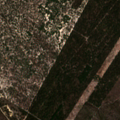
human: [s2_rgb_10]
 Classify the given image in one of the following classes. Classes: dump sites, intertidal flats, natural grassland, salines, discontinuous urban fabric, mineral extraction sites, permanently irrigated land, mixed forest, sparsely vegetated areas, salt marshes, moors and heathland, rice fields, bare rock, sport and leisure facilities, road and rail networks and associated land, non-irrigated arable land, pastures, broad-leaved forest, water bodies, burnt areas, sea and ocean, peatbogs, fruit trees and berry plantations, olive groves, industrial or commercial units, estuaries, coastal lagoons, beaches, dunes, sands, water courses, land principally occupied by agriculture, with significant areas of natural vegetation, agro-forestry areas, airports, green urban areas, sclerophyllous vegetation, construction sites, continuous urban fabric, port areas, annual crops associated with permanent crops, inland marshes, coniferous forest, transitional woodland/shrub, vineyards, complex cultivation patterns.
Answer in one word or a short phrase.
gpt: continuous urban fabric